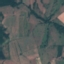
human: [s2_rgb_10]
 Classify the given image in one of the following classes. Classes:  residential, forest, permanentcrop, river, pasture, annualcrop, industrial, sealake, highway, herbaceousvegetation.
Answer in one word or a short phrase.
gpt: Pasture